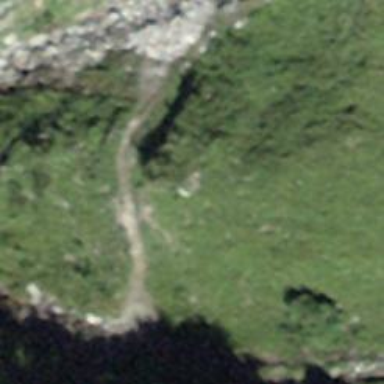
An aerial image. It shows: Path.